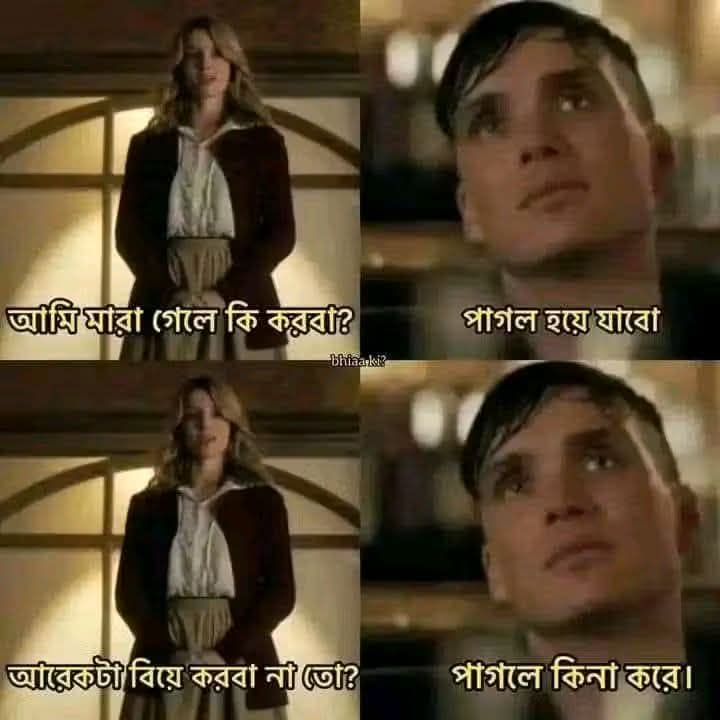
Text: আমি মারা গেলে কি করবা?
পাগল হয়ে যাবো
আরেকটা বিয়ে করবা না তো?
পাগলে কিনা করে।
Label: Non Hate